Question: So I'm working on a java/scala maven project in IntelliJ. I made a new directory, and filled it out with src and test stuff, but it's not behaving the same as other directories.

What does the little blue square mean? Is it important? How do I make my new directory (second one) behave the same?
Thanks in advance, sorry if this is a stupid question.
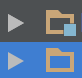
Answer: It means the folder is defined as an Intellij Module.
Complete list of Intellij icons: <URL>